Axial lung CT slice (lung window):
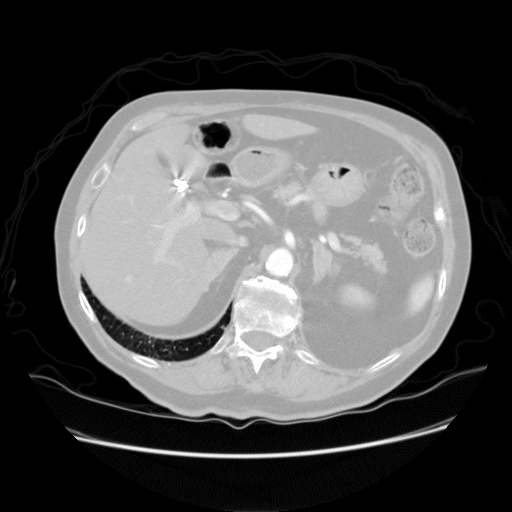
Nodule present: no